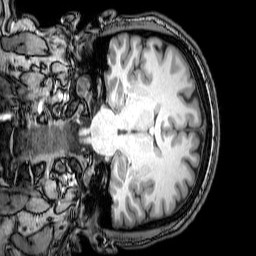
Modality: T1w
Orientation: coronal
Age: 25
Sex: male